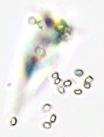
Label: Phaeocystis